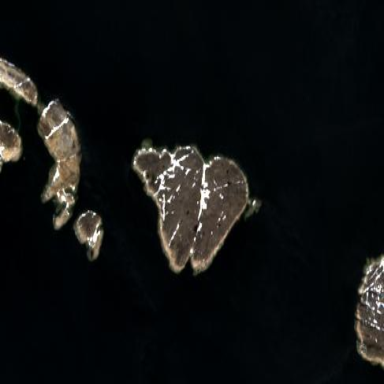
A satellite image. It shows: Island with natural coastline.